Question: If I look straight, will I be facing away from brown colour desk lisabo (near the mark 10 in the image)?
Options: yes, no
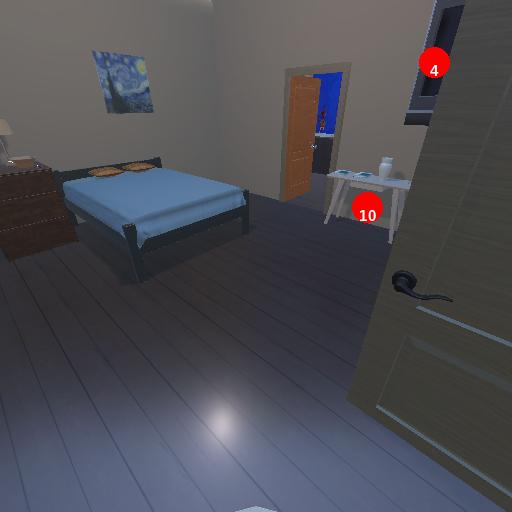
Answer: yes